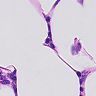
Metastatic tissue present: no